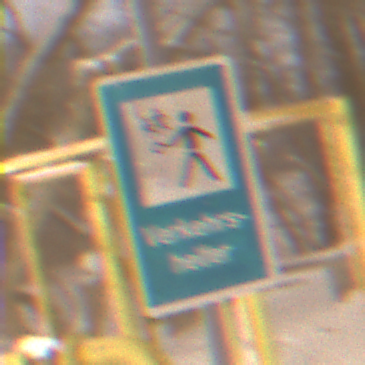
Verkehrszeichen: Verkehrshelfer
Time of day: Night
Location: Outdoor (Urban)
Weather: Overcast
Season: Winter
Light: Artificial